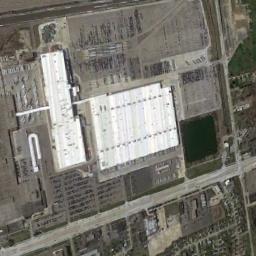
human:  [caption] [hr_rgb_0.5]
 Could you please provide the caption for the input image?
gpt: There are many houses of different shapes and sizes in the industrial zone .

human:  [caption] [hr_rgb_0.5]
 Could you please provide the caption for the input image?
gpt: In an industrial area, There are neatly planned factories and roads, Green belts, Some parking lots, And cars and goods .

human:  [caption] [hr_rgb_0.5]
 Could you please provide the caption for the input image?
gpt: There is a road above the industrial area .

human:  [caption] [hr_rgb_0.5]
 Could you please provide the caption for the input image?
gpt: The industrial area has lots of industrial equipment, Two white workshops and a lawn .

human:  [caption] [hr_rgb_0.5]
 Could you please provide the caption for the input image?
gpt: There are two white buildings on the industrial area .